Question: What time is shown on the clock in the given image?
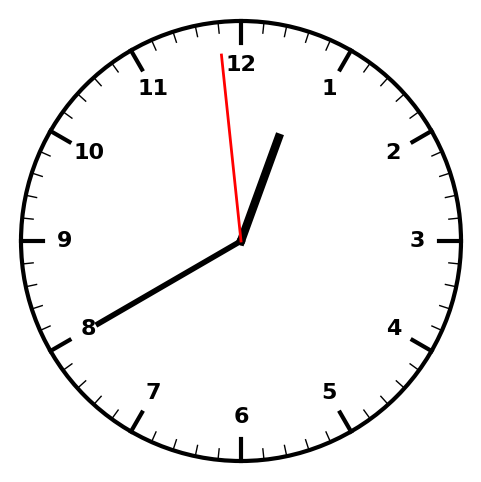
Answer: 12:39:59